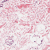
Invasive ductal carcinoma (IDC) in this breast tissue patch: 0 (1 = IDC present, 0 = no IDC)